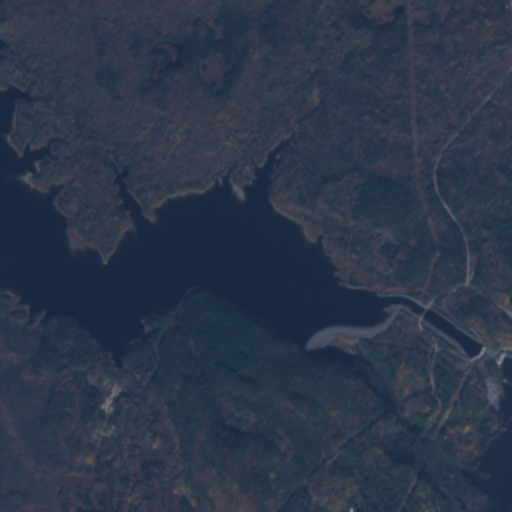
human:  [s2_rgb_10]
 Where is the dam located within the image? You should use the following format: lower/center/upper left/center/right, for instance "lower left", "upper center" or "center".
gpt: The dam is located in the lower right of the image.
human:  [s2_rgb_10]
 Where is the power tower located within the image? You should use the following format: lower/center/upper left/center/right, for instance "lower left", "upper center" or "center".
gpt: The power tower is located in the right of the image.
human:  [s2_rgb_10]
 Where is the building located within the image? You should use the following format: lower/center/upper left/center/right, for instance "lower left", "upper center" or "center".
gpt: The building is located in the lower right of the image.
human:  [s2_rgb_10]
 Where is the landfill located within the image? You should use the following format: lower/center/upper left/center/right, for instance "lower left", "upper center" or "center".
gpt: There is no landfill in the image.